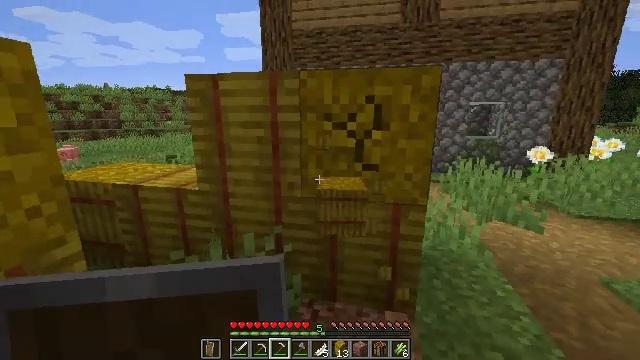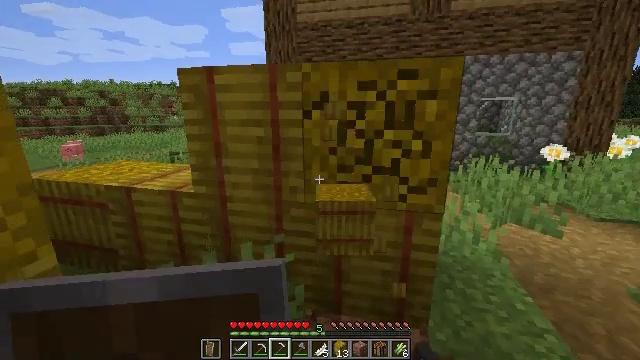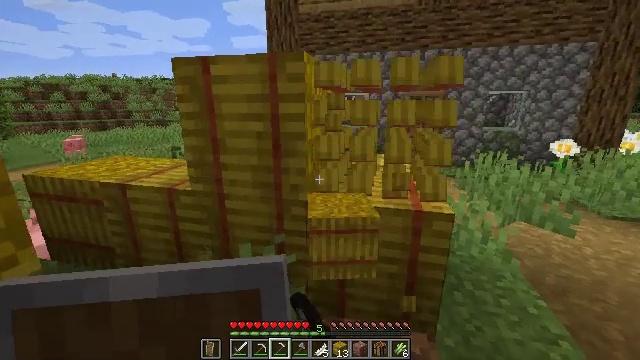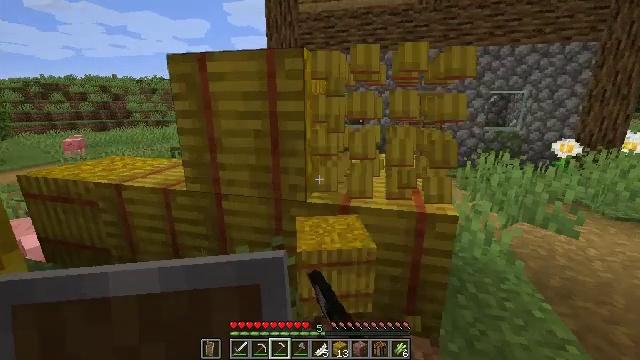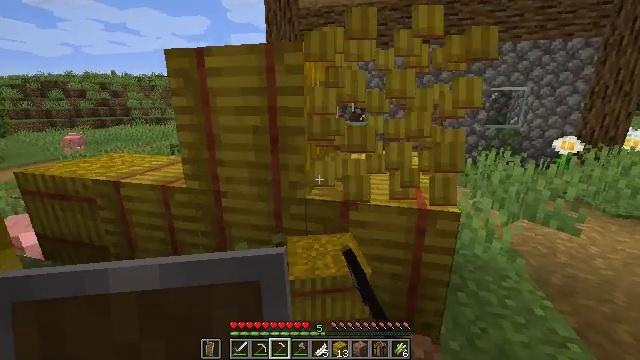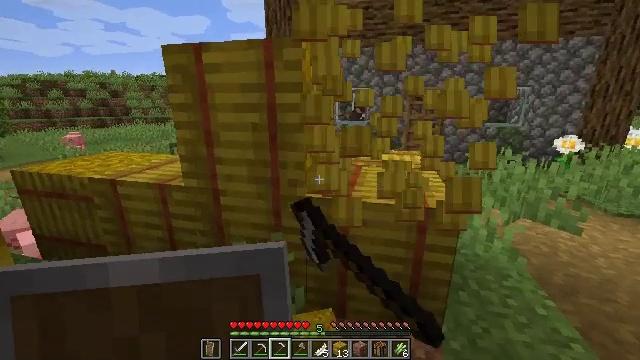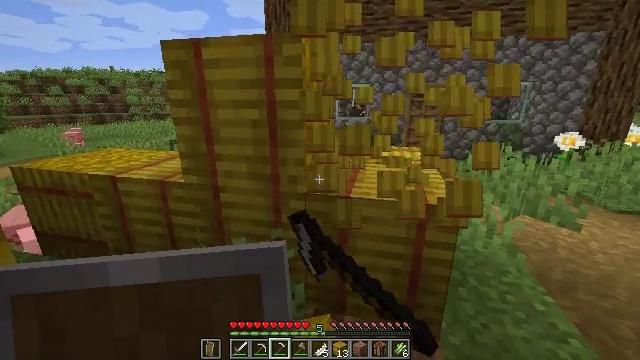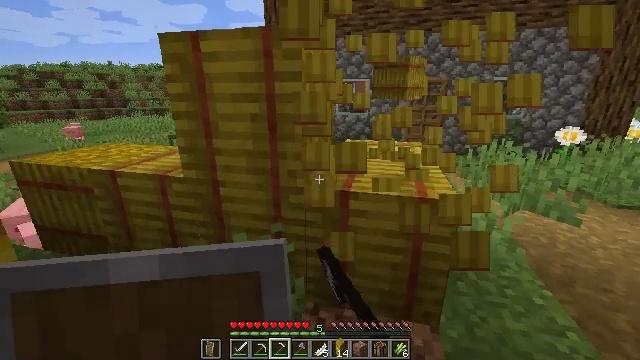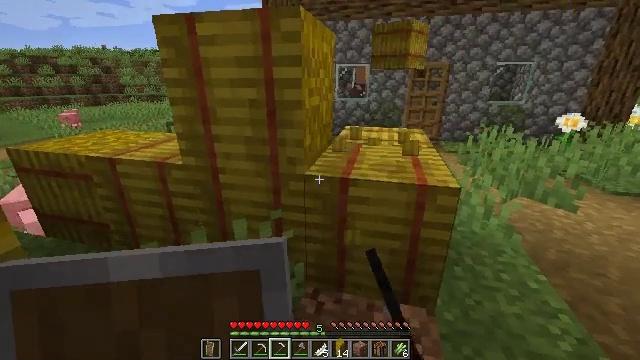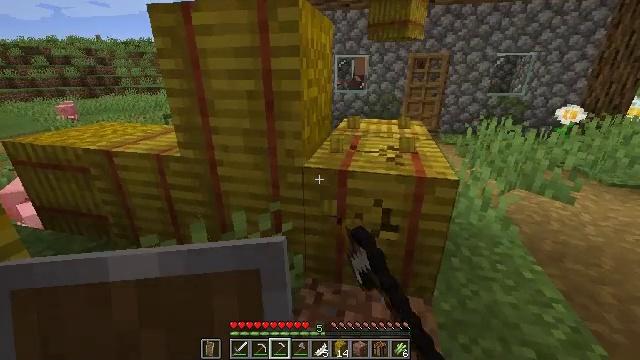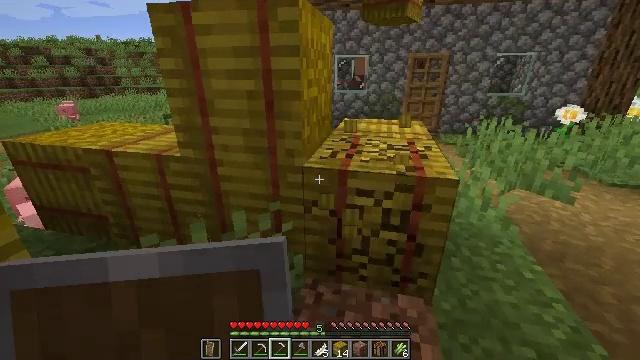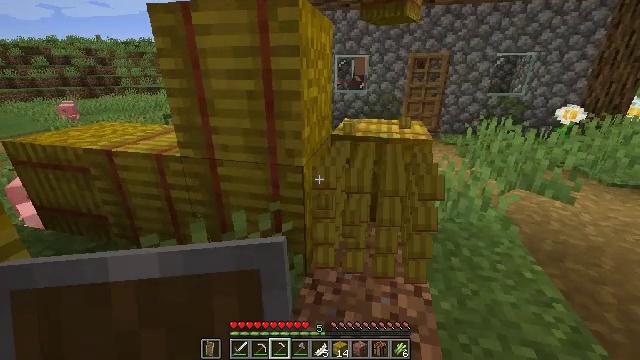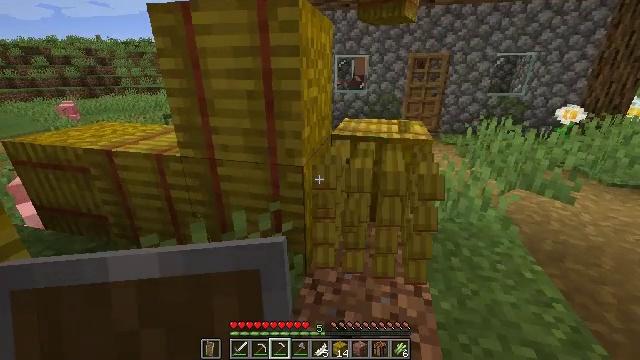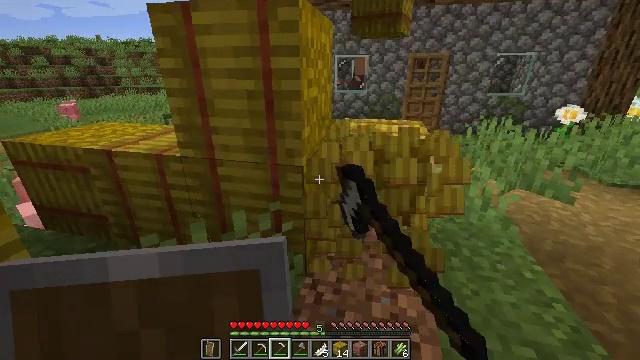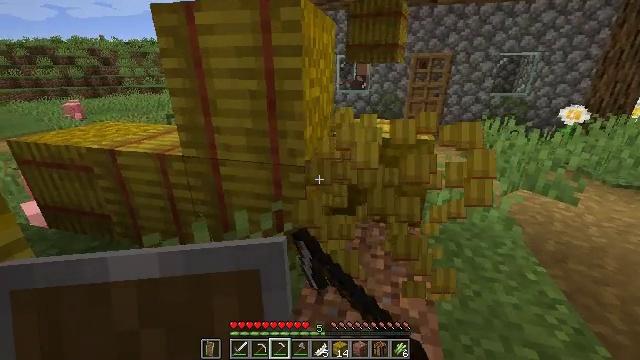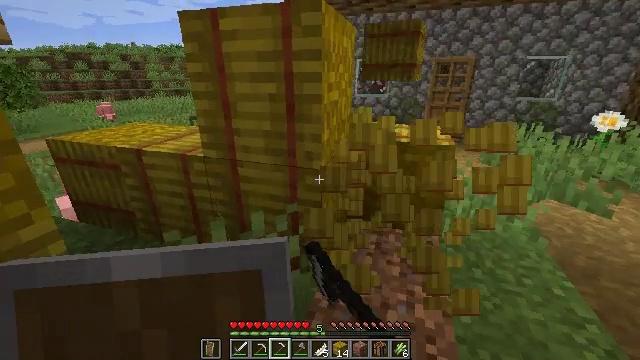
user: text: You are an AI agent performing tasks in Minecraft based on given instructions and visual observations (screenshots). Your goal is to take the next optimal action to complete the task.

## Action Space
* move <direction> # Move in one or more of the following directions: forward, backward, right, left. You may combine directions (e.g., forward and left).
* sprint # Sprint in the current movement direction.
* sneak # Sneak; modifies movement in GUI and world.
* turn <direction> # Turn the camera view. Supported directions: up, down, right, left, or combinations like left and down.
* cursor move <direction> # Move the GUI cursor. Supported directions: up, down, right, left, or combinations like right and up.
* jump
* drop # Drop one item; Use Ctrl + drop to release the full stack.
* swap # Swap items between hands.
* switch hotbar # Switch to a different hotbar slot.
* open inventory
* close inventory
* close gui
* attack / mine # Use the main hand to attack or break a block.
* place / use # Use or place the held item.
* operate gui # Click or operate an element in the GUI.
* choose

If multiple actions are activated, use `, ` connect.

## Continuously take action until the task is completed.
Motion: motion action
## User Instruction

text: Attack the hay block to get hay.
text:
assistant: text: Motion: turn left, attack / mine
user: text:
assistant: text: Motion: turn down, attack / mine
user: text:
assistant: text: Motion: attack / mine
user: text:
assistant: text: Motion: attack / mine
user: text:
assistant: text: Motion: attack / mine
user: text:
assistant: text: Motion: attack / mine
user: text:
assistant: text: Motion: turn down, attack / mine
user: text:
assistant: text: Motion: turn down, attack / mine
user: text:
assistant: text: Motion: turn down, attack / mine
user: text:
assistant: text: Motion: attack / mine
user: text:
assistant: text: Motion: attack / mine
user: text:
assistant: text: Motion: attack / mine
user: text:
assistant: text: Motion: attack / mine
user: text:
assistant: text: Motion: attack / mine
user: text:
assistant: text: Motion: turn left, attack / mine
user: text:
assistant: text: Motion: move right, turn left, attack / mine
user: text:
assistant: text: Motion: move right, turn left and up, attack / mine
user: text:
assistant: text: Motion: move right, turn left and up, attack / mine
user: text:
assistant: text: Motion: turn left and up, attack / mine
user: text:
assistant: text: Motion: turn left and up, attack / mine
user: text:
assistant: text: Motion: attack / mine
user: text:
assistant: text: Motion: attack / mine
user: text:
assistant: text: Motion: attack / mine
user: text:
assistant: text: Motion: attack / mine
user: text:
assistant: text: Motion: attack / mine
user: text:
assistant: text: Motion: attack / mine
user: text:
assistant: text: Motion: turn down, attack / mine
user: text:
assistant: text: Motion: turn down, attack / mine
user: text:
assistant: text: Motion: attack / mine
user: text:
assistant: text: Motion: attack / mine